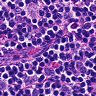
Metastatic tissue present: no